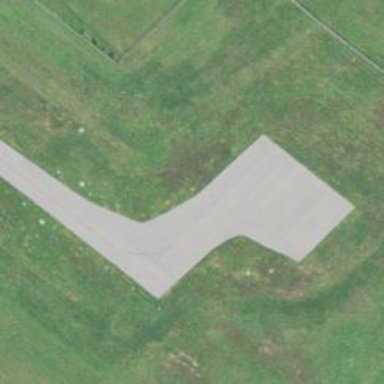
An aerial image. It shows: Image of taxiway at airport.